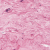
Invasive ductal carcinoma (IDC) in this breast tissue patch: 0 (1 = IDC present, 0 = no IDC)